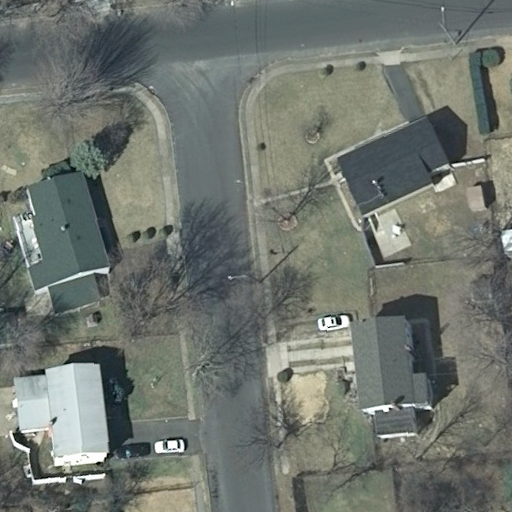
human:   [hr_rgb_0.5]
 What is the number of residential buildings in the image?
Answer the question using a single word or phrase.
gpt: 4

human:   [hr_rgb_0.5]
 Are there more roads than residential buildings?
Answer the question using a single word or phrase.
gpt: no

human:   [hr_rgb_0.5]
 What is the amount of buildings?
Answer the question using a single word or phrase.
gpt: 4

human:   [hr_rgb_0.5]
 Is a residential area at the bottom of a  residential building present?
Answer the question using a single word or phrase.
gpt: yes

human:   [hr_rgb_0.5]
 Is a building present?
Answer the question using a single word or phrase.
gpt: yes

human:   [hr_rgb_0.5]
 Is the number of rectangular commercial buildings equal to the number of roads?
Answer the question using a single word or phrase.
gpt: no

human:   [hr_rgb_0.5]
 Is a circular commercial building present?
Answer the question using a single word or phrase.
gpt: no

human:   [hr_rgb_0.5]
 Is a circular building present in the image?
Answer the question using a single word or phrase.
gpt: no

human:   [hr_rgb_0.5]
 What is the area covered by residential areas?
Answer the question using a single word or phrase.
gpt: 10611m2

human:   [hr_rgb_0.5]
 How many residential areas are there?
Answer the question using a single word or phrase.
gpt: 1

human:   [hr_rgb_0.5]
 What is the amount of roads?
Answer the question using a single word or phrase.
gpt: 2

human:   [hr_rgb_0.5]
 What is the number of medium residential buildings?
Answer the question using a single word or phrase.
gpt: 4

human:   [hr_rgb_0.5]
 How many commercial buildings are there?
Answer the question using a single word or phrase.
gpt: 0

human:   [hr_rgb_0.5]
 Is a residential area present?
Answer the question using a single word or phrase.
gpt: yes

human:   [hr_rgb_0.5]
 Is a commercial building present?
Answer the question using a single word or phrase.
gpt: no

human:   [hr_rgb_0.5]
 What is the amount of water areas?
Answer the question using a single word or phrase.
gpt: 0

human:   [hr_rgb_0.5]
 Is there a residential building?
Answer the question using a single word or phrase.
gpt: yes

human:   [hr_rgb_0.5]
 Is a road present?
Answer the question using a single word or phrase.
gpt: yes

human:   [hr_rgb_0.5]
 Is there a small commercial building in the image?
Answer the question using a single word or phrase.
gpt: no

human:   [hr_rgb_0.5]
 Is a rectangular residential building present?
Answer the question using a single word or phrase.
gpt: yes

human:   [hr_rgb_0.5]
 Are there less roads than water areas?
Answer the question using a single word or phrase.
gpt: no

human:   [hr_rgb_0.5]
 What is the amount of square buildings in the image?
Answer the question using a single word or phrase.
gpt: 0

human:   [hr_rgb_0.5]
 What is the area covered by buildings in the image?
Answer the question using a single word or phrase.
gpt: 1091m2

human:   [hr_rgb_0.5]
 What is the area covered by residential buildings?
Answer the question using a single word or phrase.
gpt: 1091m2

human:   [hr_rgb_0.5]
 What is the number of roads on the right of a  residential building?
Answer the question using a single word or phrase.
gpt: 1

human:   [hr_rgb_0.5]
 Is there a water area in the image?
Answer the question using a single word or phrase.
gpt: no

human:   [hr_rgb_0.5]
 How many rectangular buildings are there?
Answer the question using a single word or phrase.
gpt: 2

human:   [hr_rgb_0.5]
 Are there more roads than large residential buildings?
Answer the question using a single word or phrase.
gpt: yes

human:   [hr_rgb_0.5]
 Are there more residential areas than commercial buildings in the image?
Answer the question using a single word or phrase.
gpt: yes

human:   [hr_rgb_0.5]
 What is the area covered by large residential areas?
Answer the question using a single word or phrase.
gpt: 10611m2

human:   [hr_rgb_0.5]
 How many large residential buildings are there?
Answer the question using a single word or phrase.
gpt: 0

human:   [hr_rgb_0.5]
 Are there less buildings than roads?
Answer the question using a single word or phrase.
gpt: no

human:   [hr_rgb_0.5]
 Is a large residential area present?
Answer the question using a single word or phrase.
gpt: yes

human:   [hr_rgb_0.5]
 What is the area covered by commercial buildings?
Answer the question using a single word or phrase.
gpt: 0m2

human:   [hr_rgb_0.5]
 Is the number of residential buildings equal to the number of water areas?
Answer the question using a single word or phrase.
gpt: no

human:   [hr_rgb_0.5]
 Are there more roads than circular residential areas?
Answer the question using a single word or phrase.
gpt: yes

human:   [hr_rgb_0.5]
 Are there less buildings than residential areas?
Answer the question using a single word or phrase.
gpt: no

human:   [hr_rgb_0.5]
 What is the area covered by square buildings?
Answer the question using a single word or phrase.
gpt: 0m2

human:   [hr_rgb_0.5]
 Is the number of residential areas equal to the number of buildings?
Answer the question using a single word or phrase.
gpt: no

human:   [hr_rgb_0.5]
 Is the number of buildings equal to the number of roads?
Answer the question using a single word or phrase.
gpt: no

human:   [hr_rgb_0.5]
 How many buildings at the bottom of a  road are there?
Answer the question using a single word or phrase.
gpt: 4

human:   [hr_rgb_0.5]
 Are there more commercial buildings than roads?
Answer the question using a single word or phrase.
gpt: no

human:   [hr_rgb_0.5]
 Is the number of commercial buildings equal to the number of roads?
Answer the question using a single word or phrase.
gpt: no

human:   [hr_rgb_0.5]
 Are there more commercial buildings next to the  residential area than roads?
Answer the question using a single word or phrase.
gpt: no

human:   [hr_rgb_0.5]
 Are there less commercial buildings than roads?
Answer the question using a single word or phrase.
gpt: yes

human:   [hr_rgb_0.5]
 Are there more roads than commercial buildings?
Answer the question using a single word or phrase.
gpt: yes

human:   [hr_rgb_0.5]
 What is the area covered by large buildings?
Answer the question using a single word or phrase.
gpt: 0m2

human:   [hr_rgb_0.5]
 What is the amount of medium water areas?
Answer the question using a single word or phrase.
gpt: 0

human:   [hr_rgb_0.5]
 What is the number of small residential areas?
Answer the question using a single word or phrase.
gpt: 0

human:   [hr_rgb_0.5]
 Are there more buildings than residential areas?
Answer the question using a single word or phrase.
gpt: yes

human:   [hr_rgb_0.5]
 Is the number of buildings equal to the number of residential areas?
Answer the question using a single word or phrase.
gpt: no

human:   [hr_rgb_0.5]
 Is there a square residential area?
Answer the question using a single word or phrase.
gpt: no

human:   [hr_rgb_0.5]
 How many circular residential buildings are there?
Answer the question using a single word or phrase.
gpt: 0

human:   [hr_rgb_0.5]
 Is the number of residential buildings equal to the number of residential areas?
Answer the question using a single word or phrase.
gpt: no

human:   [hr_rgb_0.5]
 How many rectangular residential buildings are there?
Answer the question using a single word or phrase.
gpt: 2

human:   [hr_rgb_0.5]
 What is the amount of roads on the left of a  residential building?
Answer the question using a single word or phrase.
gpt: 2

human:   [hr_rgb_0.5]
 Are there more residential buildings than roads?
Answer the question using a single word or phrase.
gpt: yes

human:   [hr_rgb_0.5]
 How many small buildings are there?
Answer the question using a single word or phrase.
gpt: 0

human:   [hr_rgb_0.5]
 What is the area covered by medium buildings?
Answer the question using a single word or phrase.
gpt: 1091m2

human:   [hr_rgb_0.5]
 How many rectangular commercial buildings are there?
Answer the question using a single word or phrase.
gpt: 0

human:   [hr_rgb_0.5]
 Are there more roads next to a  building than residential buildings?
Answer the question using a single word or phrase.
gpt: no

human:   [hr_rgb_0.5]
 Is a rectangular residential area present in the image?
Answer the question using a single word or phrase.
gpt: yes

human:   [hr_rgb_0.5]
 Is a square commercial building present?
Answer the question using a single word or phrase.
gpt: no

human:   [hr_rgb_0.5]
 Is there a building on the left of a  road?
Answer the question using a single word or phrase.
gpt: yes